Question: I have this table with some data in it, what I want to do is to replace every "weekdays' from the date and just keep the hour. date has value 'Saturday-13:00' I want '13:00'.
I manage to do it with simple
'''
update table_name set date = 'hour' where date = 'weekday-hour';
'''
This seems redundant and I was hoping if there is a faster way to doing this. Also I obviously will make a procedure that will do it, but thinking about looping each weekdays and time from 00:00-23:00 seems like a LOT of work.
I found about REPLACE but idk if I'm using correctly.

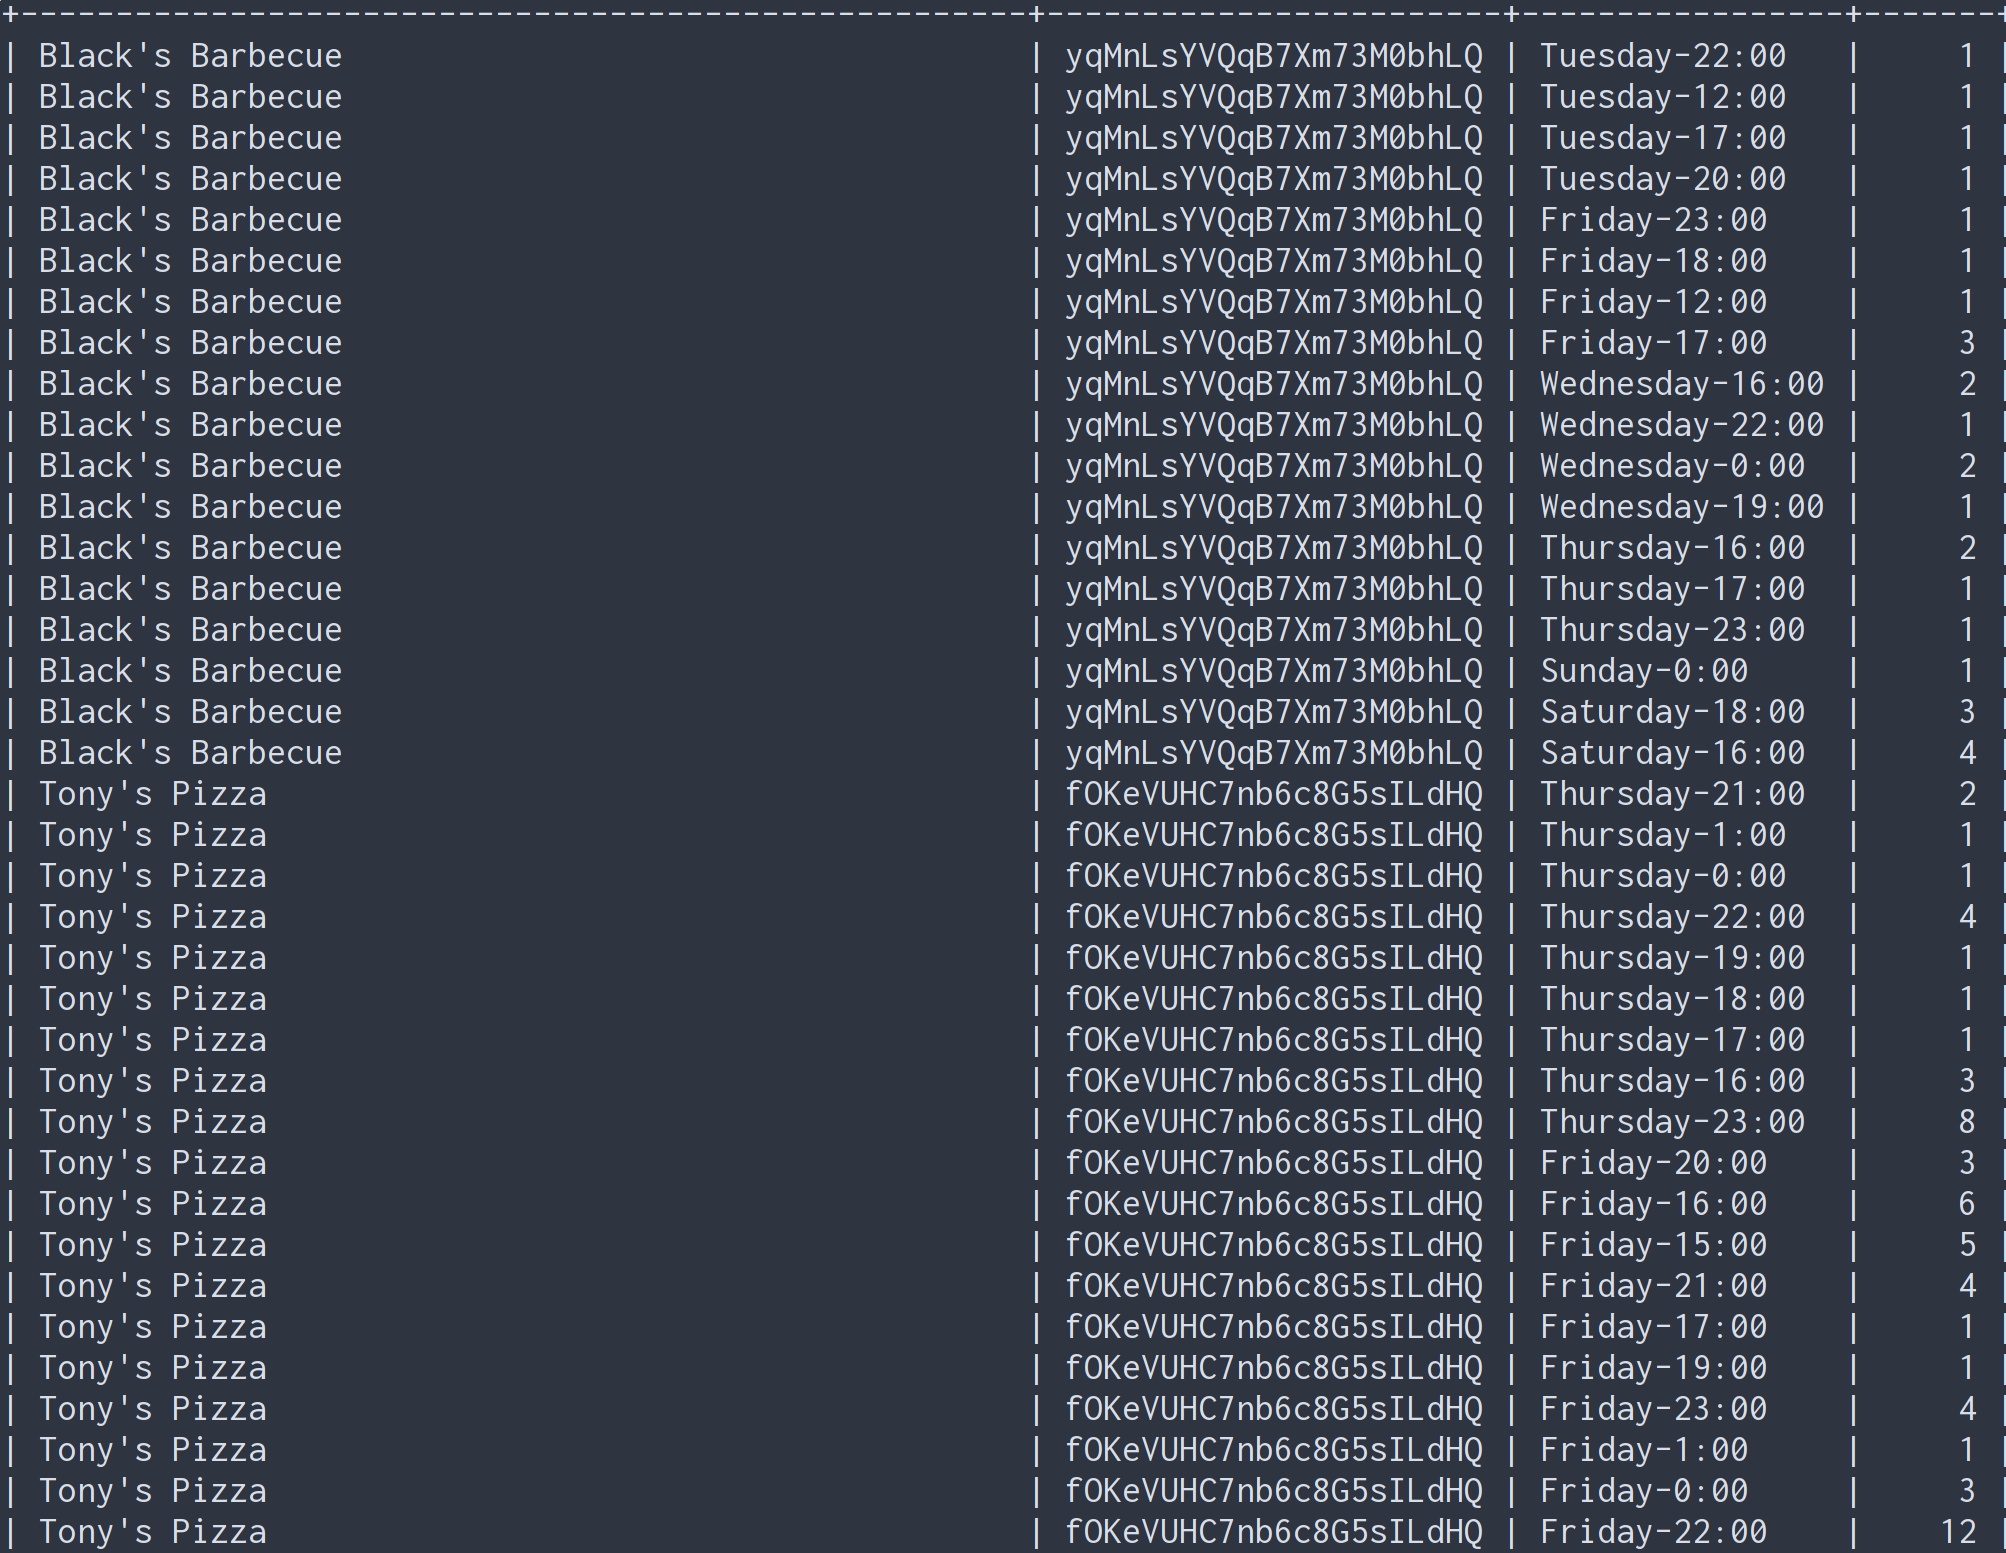
Answer: You could use <URL> to find the '-' before the time and return everything to the right of that. Some examples:
'''
SELECT SUBSTRING_INDEX('Friday-1:00', '-', -1);
SELECT SUBSTRING_INDEX('Saturday-16:00', '-', -1)
'''
Output:
'''
1:00
16:00
'''
To update the table, you would use this query:
'''
UPDATE table_name SET 'date' = SUBSTRING_INDEX('date', '-', -1)
'''